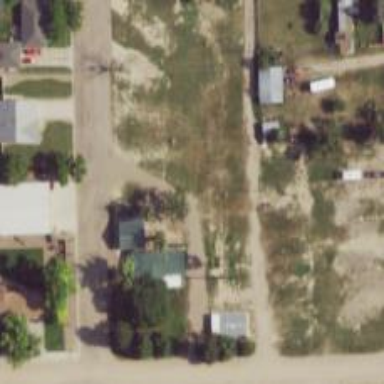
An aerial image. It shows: Alleyway designated as service road.